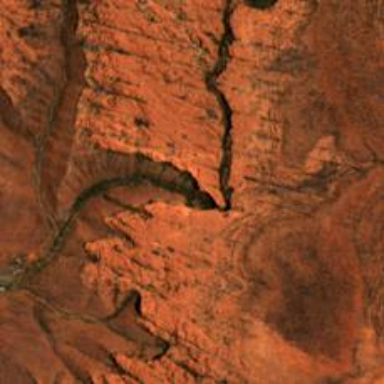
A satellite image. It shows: Beautiful gorge in nature.